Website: apple
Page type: payment
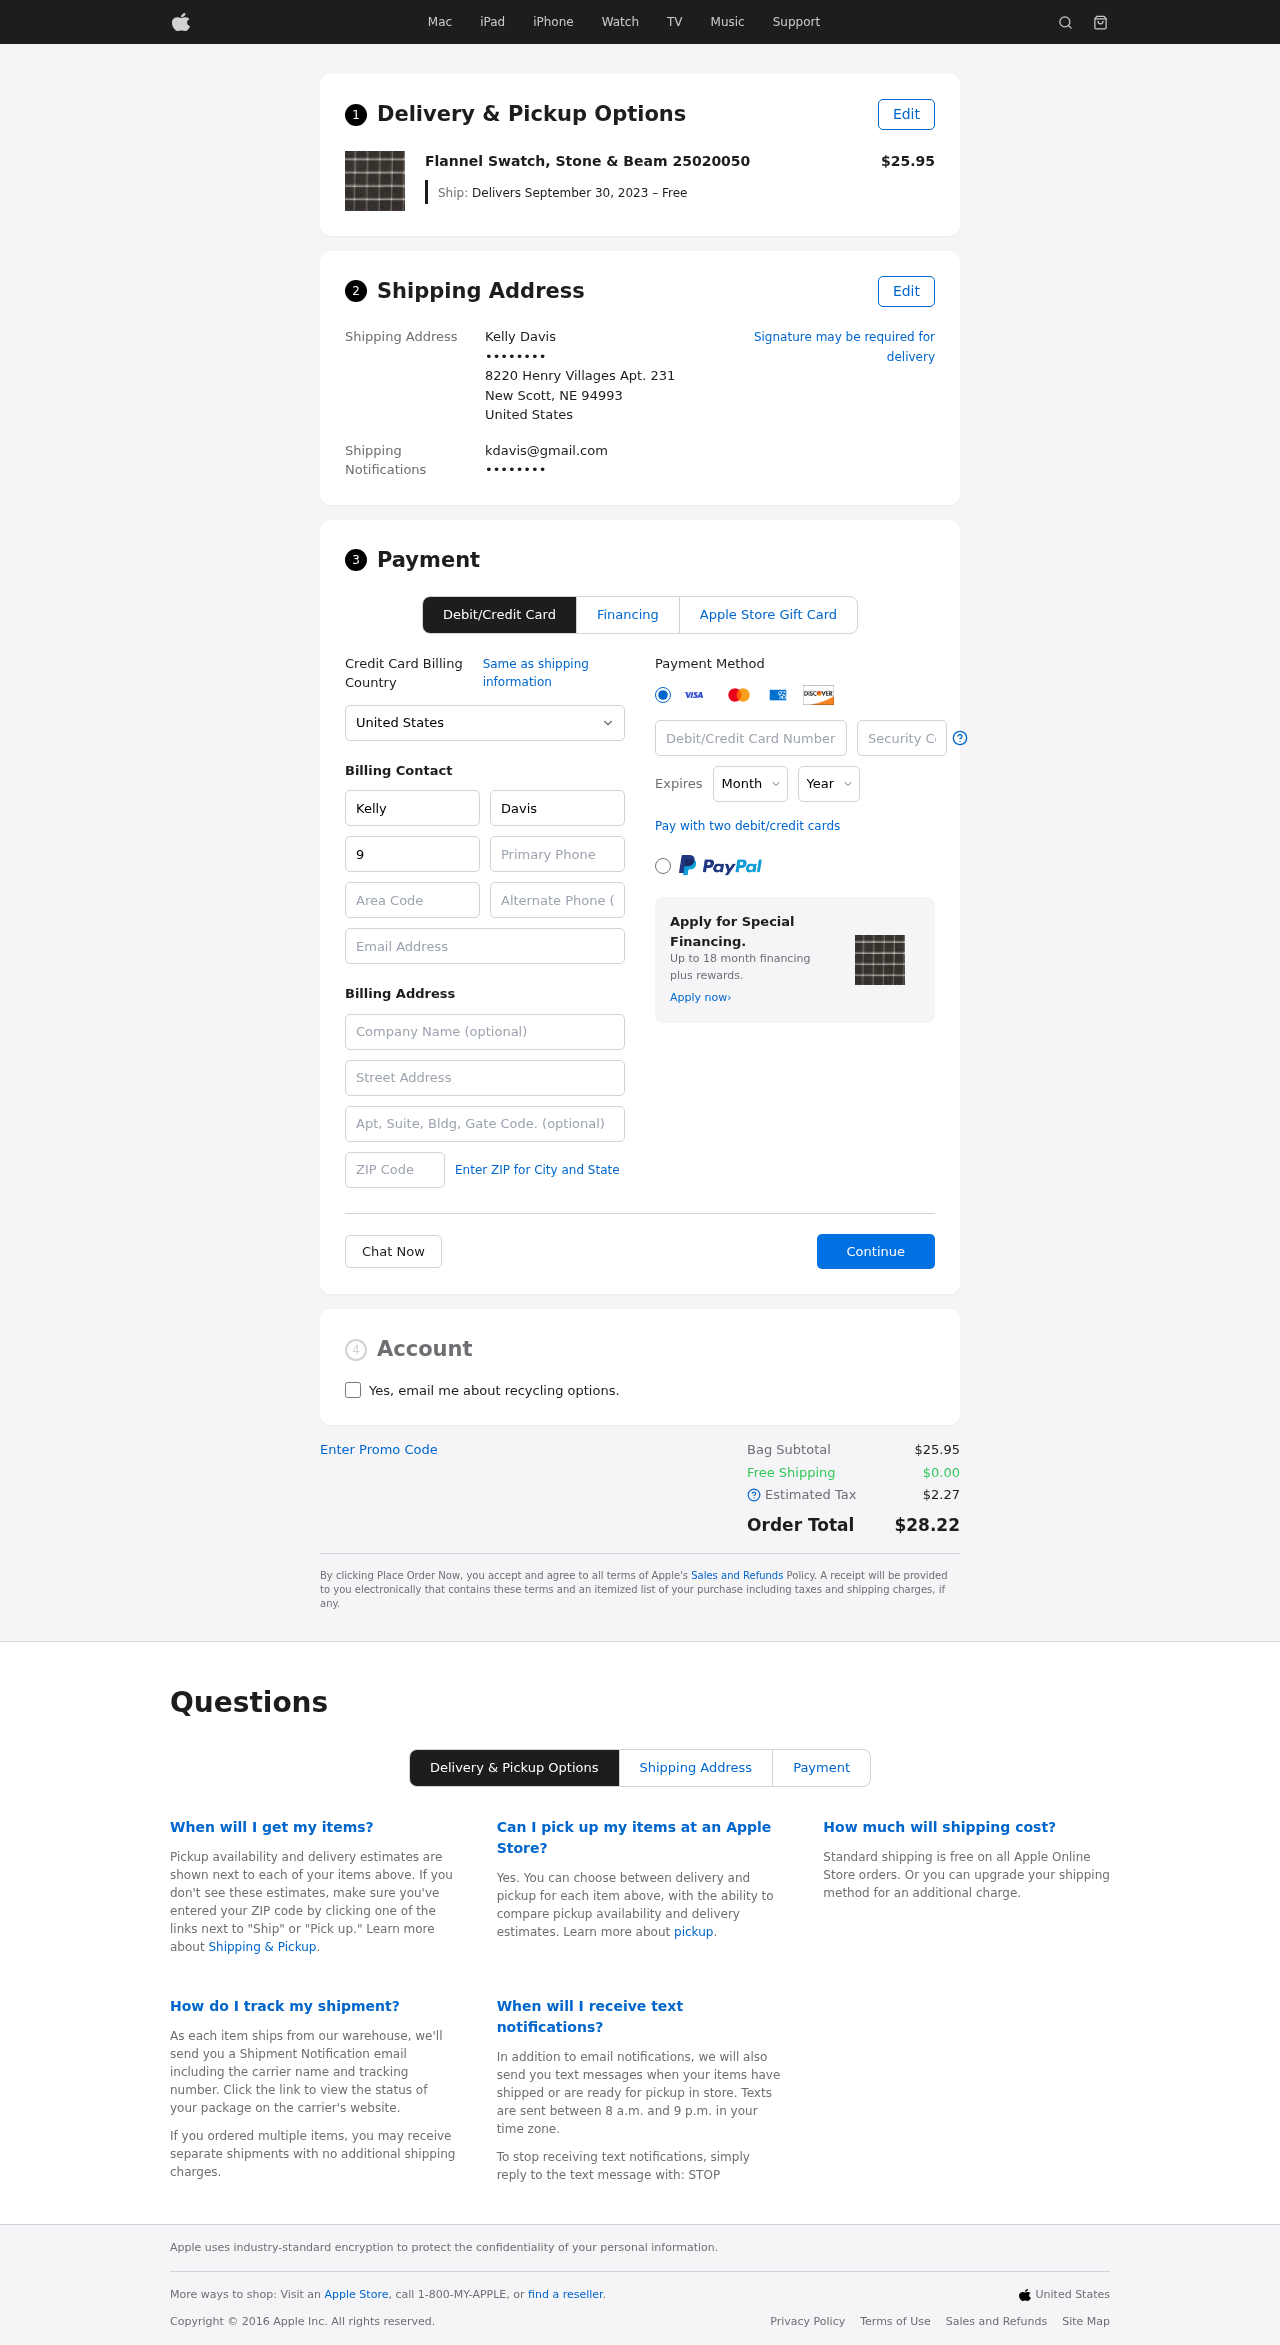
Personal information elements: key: PII_CARD_CVV
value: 491
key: PII_CARD_EXPIRY_MONTH
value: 10
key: PII_CARD_EXPIRY_YEAR
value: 30
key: PII_CARD_NUMBER
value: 6011 9500 1680 9410
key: PII_CITY_STATE_ZIP
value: New Scott, NE 94993
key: PII_COUNTRY
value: United States
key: PII_EMAIL
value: kdavis@gmail.com
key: PII_EMAIL2
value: kdavis@gmail.com
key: PII_FIRSTNAME
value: Kelly
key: PII_FULLNAME
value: Kelly Davis
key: PII_LASTNAME
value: Davis
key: PII_PHONE3
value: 9188696561
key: PII_PHONE_ALT
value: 5236859514
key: PII_PHONE_ALT_AREA
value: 523
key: PII_PHONE_AREA
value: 918
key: PII_POSTCODE2
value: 87128
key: PII_SECURITY_CODE
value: NB29
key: PII_STREET
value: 8220 Henry Villages Apt. 231
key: PII_STREET2
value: Suite 826
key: PII_PHONE
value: ••••••••
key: PII_PHONE2
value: ••••••••
Product elements: key: PRODUCT1_NAME
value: Flannel Swatch, Stone & Beam 25020050
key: PRODUCT1_PRICE
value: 25.95
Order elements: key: ORDER_DELIVERY_DATE
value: Delivers September 30, 2023 – Free
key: ORDER_SUBTOTAL
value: $25.95
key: ORDER_SHIPPING_COST
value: $0.00
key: ORDER_TAX
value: $2.27
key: ORDER_TOTAL
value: $28.22